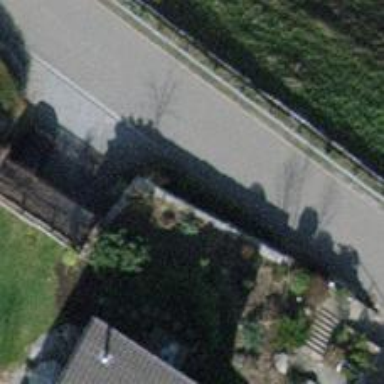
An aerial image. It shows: Retaining wall.